Question: I am programming an application to get my color management done in a better way.
Therefore I am using WPF and C#. Now I have created 5 Rectangles that should display the color entered underneath in a Textbox. They are updated with the correct color when a button is clicked. The HEX value of the textbox can also be copied by clicking another button on the bottom.
Now, here's what I have had until now and it works fine for one Button:

(a picture so that you can imagine what I mean.)
'''
private void CmdBtn1_Click(object sender, RoutedEventArgs e)
{
//Rectcolor1 collects the value from the textbox
string RectColor1;
RectColor1 = TxbRect1.Text;
//converts the value into hexcode
Color color = (Color)ColorConverter.ConvertFromString(RectColor1);
SolidColorBrush myBrush = new SolidColorBrush(color);
//displays the value by changing the rectangle's color
Rectangle1.Fill = new SolidColorBrush(color);
}
'''
This is what happens when you click the button on the top ("Aktualisieren").
But this works for one button only and I don't want to paste this 4 times.
Is there a better way of writing this code without copy and pasting the whole code several times?
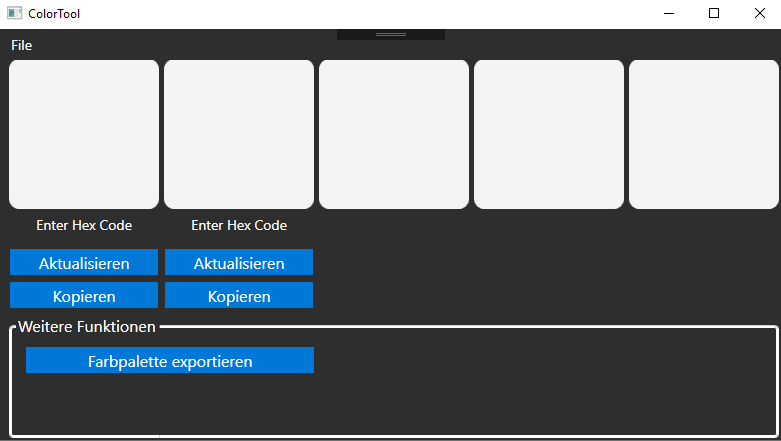
Answer: In your XAML:
'''
<Button x:Name="btn1" Click="CmdBtn1_Click />
<Button x:Name="btn2" Click="CmdBtn1_Click />
<!-- Same Click values for all buttons -->
'''
Then in the handler method, you can find out which one was pressed via the 'sender' parameter. You need to cast it to 'Button'.
'''
var button = sender as Button;
var name = button.Name; // etc.
'''